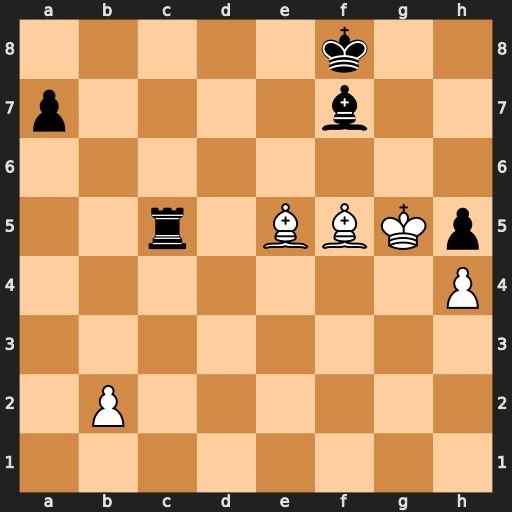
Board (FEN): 5k2/p4b2/8/2r1BBKp/7P/8/1P6/8
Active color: w
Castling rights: -
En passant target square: -
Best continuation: Bd6+ Kg7 Bxc5